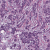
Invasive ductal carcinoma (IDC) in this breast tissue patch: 1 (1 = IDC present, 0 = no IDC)